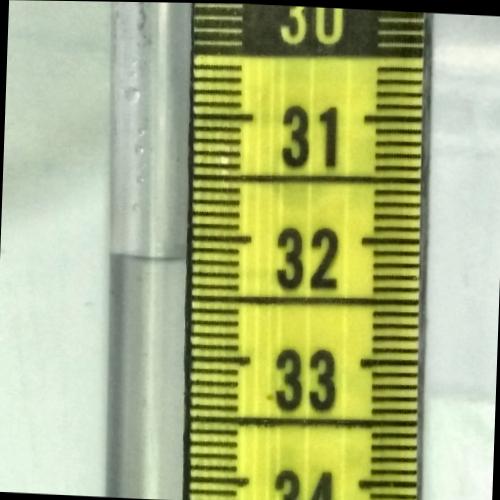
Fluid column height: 32.2 cm